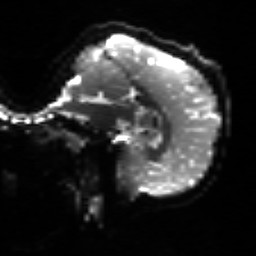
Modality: sbref
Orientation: sagittal
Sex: male
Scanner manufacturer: siemens
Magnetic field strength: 3 T
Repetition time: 5 s
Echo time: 0.071 s